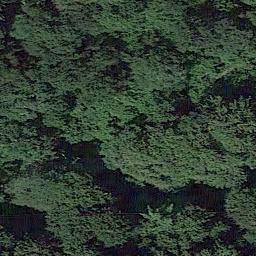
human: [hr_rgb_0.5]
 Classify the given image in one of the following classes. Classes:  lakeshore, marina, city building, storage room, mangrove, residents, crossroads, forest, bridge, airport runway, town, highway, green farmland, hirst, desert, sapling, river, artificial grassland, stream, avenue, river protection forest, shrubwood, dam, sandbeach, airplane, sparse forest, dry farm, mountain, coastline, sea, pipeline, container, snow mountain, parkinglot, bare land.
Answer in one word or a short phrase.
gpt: forest